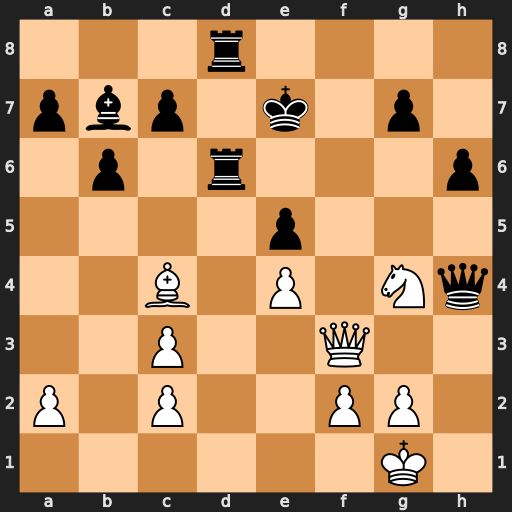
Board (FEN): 3r4/pbp1k1p1/1p1r3p/4p3/2B1P1Nq/2P2Q2/P1P2PP1/6K1
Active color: w
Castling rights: -
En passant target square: -
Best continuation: Qf7#